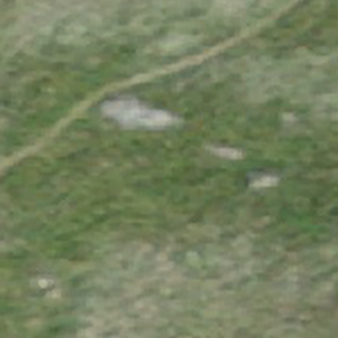
Label: other